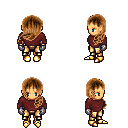
a pixel art fantasy rpg character, female body template, human, tanned skin, maroon long-sleeve shirt, gold greaves, brown left-swept hairstyle, metal gloves, gold boots, four views (front, back, left, right), 2x2 character sprite sheet, small pixel art, hard edges, no anti-aliasing